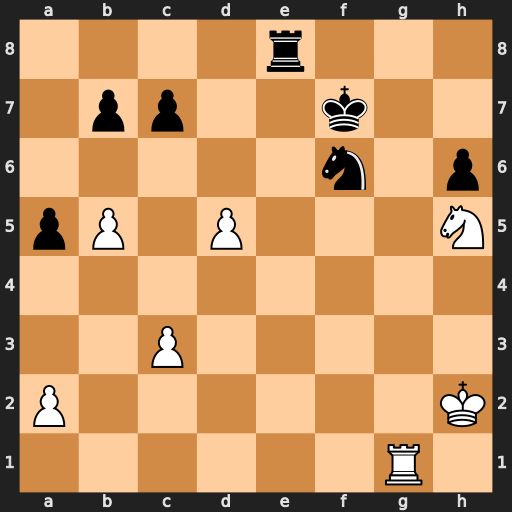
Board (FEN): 4r3/1pp2k2/5n1p/pP1P3N/8/2P5/P6K/6R1
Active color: w
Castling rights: -
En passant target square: -
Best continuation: Rg7+ Kf8 Nxf6 Re2+ Rg2